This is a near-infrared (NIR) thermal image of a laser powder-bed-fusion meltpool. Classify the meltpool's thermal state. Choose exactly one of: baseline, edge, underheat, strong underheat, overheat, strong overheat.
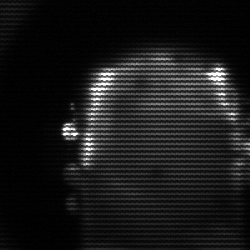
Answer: baseline